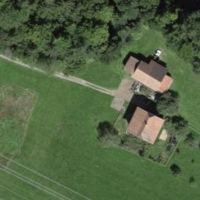
EUNIS habitat code: 24
Species observed at this site:
Aruncus dioicus